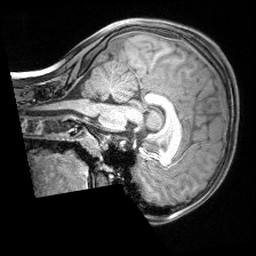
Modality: T1w
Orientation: sagittal
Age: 9
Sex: female
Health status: ill
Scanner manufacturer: siemens
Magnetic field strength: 3 T
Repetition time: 1.6 s
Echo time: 0.00179 s